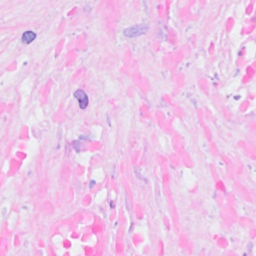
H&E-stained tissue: Breast